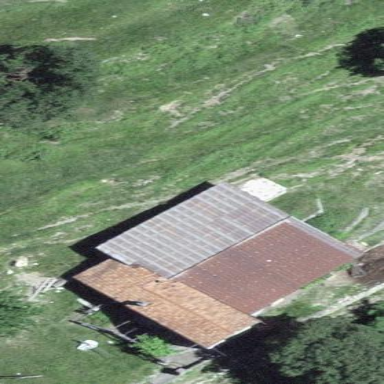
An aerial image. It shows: Hut.